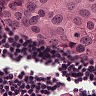
Metastatic tissue present: yes